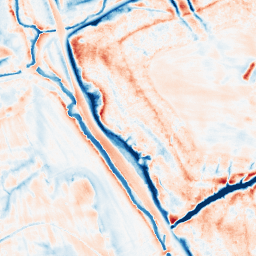
Category: trend_removal
Decomposition family: local_polynomial
Decomposition parameters: window_size: 21
degree: 3
Upsampling method: bicubic
Upsampling parameters: scale: 2
Upsampling scale: 2